Question: Can I add custom columns to the Membership provider table? I know it has a bunch of Stored Procedures. But all I want to add is three more fields - FirstName, LastName, CompanyID and link it to the Company table. Please refer to the screenshot.

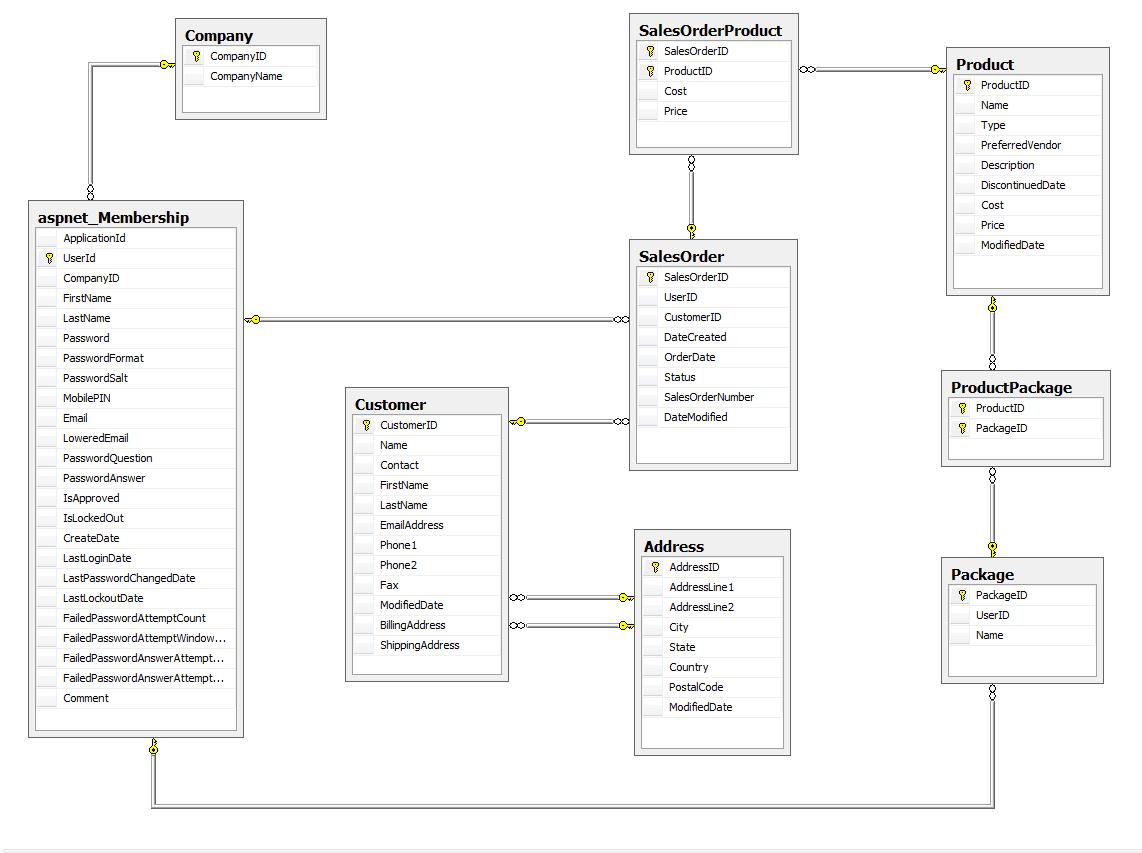
Answer: You can. Or you can make another table with the extra information in it and link it by UserId.